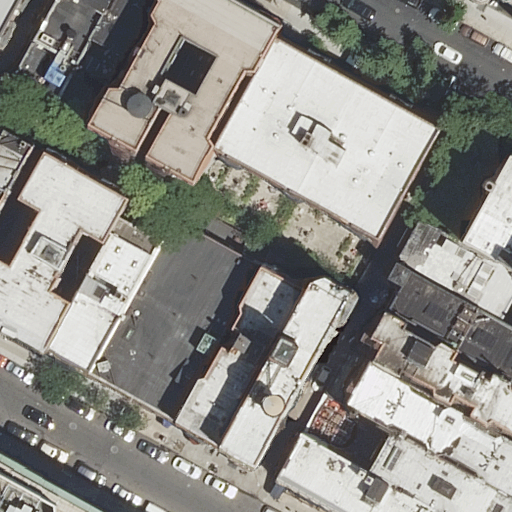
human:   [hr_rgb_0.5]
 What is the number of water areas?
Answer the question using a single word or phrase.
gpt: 0

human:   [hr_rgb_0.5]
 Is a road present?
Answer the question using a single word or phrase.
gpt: yes

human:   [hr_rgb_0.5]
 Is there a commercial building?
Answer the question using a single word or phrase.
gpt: no

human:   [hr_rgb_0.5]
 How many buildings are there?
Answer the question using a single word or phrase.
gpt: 20

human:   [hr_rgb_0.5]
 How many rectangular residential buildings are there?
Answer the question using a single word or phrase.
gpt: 13

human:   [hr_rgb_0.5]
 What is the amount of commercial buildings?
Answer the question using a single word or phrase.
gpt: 0

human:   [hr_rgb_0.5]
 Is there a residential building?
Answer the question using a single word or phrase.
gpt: yes

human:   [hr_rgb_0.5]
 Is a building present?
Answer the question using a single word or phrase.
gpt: yes

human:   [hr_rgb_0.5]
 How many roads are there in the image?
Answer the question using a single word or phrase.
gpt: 3

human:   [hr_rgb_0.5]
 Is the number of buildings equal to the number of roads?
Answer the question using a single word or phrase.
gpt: no

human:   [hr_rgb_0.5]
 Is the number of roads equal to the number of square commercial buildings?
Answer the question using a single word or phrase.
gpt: no

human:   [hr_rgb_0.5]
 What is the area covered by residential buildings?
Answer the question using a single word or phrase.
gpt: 7394m2

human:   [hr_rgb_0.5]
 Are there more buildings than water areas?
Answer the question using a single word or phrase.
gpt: yes

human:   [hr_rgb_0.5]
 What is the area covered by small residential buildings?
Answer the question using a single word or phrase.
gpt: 375m2

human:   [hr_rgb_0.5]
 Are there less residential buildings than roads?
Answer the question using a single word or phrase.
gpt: no

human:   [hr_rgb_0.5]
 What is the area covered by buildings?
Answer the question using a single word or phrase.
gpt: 7394m2

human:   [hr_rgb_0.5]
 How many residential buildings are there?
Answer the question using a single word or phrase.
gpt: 20

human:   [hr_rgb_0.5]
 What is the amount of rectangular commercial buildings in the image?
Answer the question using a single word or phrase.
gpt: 0

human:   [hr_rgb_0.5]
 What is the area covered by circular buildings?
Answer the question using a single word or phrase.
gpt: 0m2

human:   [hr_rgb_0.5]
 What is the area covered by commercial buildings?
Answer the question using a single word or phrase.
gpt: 0m2

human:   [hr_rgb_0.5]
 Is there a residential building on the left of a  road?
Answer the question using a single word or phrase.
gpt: yes

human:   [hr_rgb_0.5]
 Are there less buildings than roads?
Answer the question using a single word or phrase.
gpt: no

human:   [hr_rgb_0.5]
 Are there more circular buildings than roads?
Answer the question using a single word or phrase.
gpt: no

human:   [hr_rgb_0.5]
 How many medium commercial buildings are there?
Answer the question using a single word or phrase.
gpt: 0

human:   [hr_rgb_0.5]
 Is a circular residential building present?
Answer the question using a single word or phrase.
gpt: no

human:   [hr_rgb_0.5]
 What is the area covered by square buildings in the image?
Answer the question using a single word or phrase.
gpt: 0m2

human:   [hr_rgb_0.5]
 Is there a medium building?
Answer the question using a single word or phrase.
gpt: yes

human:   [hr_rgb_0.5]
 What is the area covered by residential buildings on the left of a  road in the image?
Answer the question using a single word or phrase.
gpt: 3513m2

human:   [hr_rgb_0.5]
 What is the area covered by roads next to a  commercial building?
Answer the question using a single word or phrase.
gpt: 0m2

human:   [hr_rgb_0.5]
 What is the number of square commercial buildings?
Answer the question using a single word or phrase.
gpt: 0

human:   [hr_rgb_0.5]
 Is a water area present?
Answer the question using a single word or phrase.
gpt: no

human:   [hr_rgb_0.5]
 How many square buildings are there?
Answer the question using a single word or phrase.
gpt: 0

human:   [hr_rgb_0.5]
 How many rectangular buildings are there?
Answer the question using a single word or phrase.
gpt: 13

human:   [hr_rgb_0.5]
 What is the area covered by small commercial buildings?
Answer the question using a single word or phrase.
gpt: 0m2

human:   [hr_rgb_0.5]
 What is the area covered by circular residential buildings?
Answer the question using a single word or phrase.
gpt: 0m2

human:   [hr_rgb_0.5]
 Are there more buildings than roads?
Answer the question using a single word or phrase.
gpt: yes

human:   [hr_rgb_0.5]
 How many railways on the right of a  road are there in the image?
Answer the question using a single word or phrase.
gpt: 0

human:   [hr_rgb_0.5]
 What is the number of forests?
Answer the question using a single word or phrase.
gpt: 0

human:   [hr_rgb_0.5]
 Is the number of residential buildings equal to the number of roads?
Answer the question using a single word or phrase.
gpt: no

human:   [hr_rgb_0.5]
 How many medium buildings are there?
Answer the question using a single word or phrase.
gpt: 9

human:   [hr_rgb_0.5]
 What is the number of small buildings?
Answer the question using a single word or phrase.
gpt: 6

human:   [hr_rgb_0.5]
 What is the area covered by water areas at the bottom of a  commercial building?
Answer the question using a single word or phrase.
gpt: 0m2

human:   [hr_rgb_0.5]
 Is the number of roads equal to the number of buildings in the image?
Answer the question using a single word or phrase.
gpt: no

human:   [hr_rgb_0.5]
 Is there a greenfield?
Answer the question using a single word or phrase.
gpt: no

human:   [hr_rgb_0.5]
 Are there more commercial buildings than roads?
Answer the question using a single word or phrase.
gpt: no

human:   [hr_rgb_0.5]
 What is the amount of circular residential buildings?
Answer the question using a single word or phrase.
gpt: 0

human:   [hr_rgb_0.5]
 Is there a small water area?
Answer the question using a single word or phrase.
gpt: no

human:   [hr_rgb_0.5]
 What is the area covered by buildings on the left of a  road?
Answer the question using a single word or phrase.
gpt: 3513m2

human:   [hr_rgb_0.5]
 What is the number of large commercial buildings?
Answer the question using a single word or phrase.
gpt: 0

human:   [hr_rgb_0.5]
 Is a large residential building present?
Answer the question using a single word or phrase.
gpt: yes

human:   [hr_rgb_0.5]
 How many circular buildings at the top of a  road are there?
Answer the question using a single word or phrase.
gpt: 0

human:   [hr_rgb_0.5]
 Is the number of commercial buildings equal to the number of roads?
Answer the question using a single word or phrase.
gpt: no

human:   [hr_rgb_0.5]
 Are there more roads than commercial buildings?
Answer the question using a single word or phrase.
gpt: yes

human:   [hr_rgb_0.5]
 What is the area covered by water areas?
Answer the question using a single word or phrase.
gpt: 0m2

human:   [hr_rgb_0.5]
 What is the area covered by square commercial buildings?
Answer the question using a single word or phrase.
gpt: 0m2

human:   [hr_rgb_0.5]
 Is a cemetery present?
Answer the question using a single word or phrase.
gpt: no

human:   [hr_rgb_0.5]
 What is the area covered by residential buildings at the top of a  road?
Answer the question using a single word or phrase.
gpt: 6319m2

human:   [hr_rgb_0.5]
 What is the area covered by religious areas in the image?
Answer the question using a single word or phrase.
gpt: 0m2

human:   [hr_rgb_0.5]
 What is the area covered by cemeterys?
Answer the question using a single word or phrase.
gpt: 0m2

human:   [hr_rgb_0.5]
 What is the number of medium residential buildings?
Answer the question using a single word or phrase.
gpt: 9

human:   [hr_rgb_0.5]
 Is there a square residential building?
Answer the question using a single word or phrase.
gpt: no

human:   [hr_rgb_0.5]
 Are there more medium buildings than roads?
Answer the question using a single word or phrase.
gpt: yes

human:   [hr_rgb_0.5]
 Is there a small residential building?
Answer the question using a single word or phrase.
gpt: yes

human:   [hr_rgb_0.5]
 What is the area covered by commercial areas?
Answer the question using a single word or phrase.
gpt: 0m2